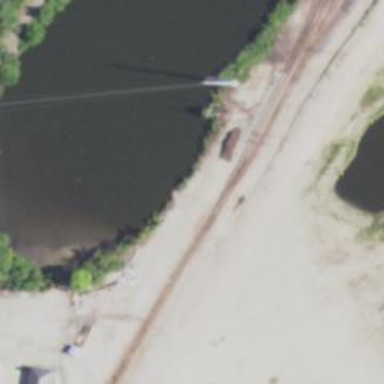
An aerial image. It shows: Railway siding with rails.